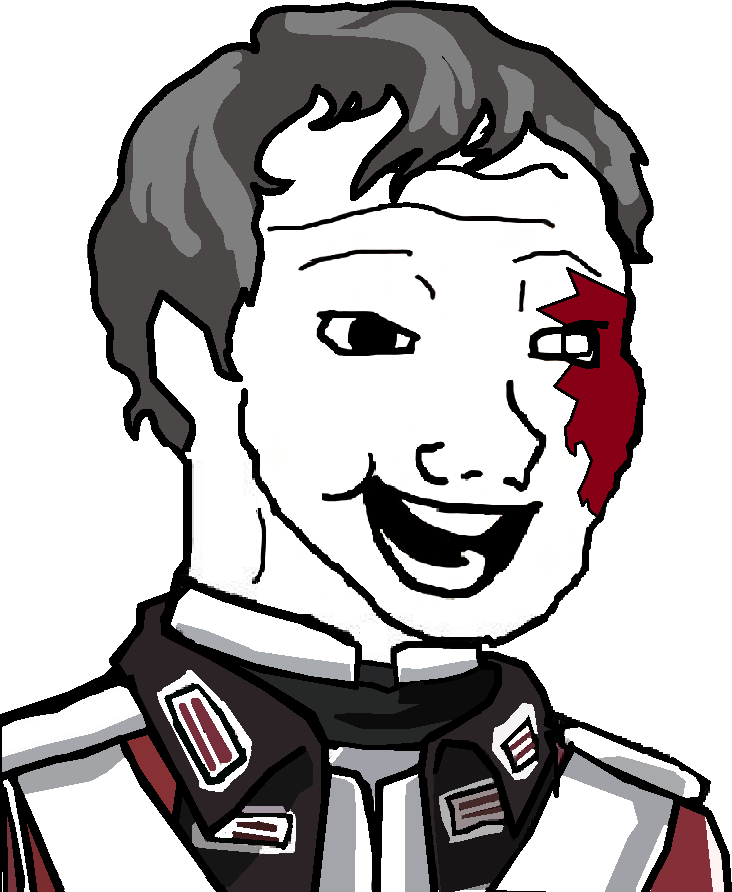
Label: 5_Bloomer